Question: Count the number of objects in the diagram.
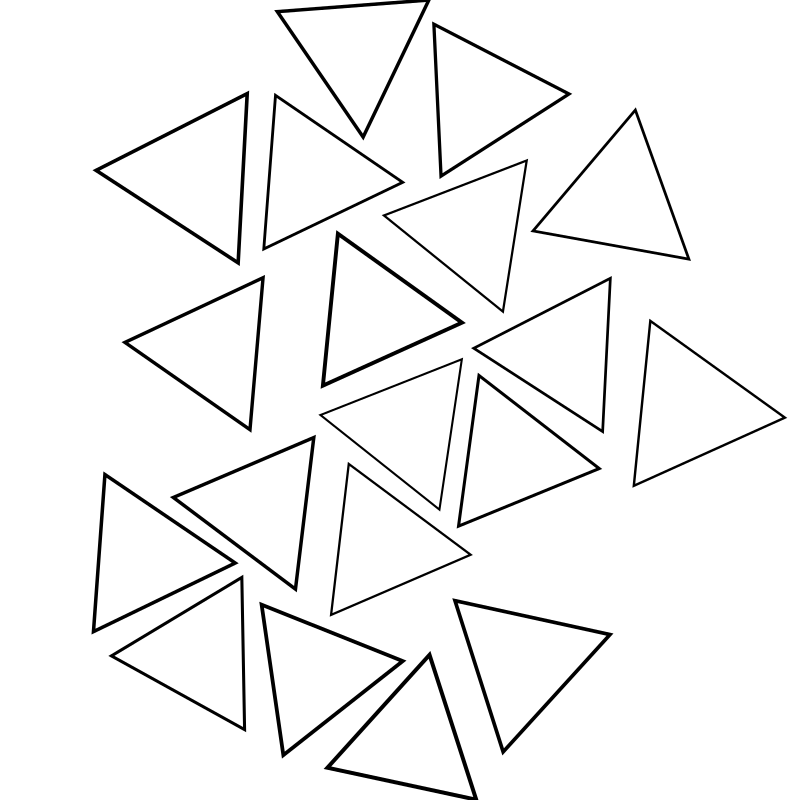
Answer: 19